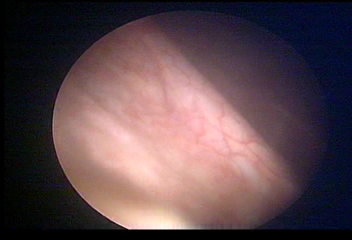
Modality: WLC
Class: Normal mucosa
Bladder cancer association: No